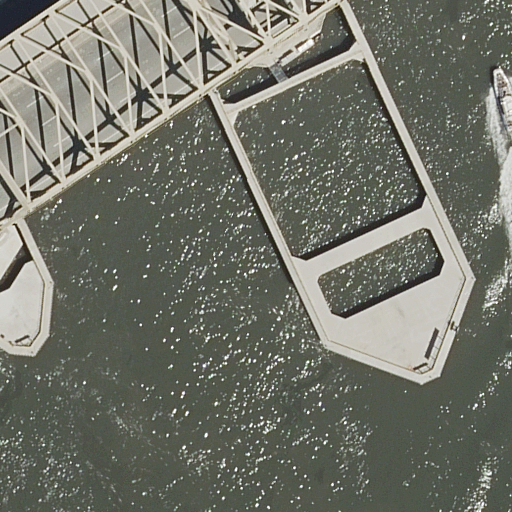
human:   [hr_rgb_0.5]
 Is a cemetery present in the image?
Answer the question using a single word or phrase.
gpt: no

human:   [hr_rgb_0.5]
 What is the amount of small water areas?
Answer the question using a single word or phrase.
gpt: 0

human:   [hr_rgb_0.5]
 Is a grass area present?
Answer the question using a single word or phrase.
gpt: no

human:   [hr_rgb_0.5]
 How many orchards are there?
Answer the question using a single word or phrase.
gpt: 0

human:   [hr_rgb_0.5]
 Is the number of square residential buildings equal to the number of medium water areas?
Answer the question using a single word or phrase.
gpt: yes

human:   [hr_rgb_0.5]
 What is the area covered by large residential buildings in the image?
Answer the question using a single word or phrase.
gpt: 0m2

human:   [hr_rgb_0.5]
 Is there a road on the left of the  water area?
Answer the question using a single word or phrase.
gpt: yes

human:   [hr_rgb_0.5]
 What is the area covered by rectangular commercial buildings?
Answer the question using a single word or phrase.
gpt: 0m2

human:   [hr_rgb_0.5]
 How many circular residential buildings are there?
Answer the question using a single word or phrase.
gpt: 0

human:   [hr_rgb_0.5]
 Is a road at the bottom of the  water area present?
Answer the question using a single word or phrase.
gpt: no

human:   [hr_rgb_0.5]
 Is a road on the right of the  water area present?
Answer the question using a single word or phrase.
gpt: no

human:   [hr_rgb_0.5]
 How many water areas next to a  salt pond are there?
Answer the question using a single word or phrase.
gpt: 0

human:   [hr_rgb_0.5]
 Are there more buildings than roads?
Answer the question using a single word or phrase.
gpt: no

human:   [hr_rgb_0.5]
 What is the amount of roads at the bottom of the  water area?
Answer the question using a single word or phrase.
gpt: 0

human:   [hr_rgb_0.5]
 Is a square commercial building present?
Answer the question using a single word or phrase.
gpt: no

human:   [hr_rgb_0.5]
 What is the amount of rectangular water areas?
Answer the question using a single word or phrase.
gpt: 1

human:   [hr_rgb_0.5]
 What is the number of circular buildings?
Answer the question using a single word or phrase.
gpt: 0

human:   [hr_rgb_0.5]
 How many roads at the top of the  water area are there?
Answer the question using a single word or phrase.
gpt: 4

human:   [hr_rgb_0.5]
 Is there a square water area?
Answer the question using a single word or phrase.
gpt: no

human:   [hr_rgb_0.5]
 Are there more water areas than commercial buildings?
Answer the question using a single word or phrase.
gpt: yes

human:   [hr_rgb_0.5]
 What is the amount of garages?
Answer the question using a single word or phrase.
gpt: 0

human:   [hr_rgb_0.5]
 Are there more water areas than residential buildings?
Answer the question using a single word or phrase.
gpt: yes

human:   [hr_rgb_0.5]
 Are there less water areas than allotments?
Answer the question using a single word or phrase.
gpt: no

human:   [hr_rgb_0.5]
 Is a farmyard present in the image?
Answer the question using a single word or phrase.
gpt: no

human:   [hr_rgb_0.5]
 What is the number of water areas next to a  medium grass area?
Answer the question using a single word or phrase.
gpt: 0

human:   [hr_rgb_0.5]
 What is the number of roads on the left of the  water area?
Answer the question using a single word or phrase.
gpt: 4

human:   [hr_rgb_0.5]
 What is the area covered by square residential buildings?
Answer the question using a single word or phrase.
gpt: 0m2

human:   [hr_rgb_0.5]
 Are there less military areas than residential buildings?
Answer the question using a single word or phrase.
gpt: no

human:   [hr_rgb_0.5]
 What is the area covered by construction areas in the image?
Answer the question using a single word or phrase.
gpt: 0m2

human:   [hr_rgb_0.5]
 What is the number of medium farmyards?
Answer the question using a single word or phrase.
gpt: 0

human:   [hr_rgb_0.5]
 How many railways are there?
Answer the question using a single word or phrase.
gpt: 0

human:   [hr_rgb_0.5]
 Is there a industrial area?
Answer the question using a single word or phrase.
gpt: no

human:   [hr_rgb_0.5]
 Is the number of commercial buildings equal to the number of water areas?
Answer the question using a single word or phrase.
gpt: no

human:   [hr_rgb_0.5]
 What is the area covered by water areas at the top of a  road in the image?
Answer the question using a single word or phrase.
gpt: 0m2

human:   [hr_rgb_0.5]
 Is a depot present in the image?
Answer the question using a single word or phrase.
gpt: no

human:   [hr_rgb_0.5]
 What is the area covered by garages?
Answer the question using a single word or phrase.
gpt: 0m2